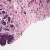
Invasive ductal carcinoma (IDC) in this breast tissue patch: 1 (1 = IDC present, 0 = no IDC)